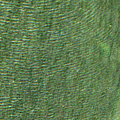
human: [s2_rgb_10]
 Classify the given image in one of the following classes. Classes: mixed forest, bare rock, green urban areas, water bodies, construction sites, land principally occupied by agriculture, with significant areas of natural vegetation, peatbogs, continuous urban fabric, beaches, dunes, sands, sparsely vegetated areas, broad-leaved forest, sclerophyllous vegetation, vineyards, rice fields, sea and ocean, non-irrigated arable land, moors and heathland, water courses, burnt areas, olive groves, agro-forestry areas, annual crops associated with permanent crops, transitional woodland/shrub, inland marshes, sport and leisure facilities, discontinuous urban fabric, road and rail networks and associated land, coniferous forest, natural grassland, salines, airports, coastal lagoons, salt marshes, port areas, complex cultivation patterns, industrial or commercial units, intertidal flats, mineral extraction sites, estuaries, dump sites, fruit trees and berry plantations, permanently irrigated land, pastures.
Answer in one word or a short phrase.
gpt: sea and ocean